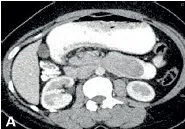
CT image shows an intraluminal polypoidal lesion in second part of duodenum with mild duodenal wall thickening.
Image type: radiology (ct)